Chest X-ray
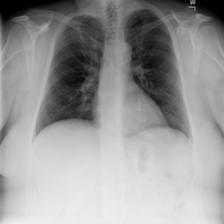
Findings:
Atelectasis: negative
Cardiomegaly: negative
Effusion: negative
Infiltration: negative
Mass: negative
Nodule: negative
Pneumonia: negative
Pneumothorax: negative
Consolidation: negative
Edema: negative
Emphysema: negative
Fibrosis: negative
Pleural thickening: negative
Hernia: negative